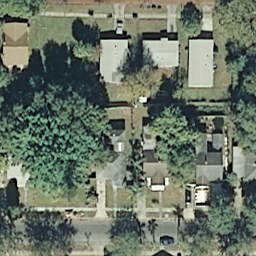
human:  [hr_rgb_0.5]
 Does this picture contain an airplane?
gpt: no

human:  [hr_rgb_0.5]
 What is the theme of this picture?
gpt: medium residential

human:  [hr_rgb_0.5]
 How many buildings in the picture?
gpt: eight

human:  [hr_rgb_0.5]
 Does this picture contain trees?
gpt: yes

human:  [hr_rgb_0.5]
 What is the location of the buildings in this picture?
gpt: top and bottom